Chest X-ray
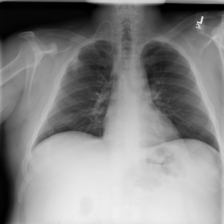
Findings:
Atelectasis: negative
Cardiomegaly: negative
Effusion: negative
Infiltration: negative
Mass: negative
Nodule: negative
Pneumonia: negative
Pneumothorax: negative
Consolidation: negative
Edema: negative
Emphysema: negative
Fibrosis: negative
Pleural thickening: negative
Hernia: negative